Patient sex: F
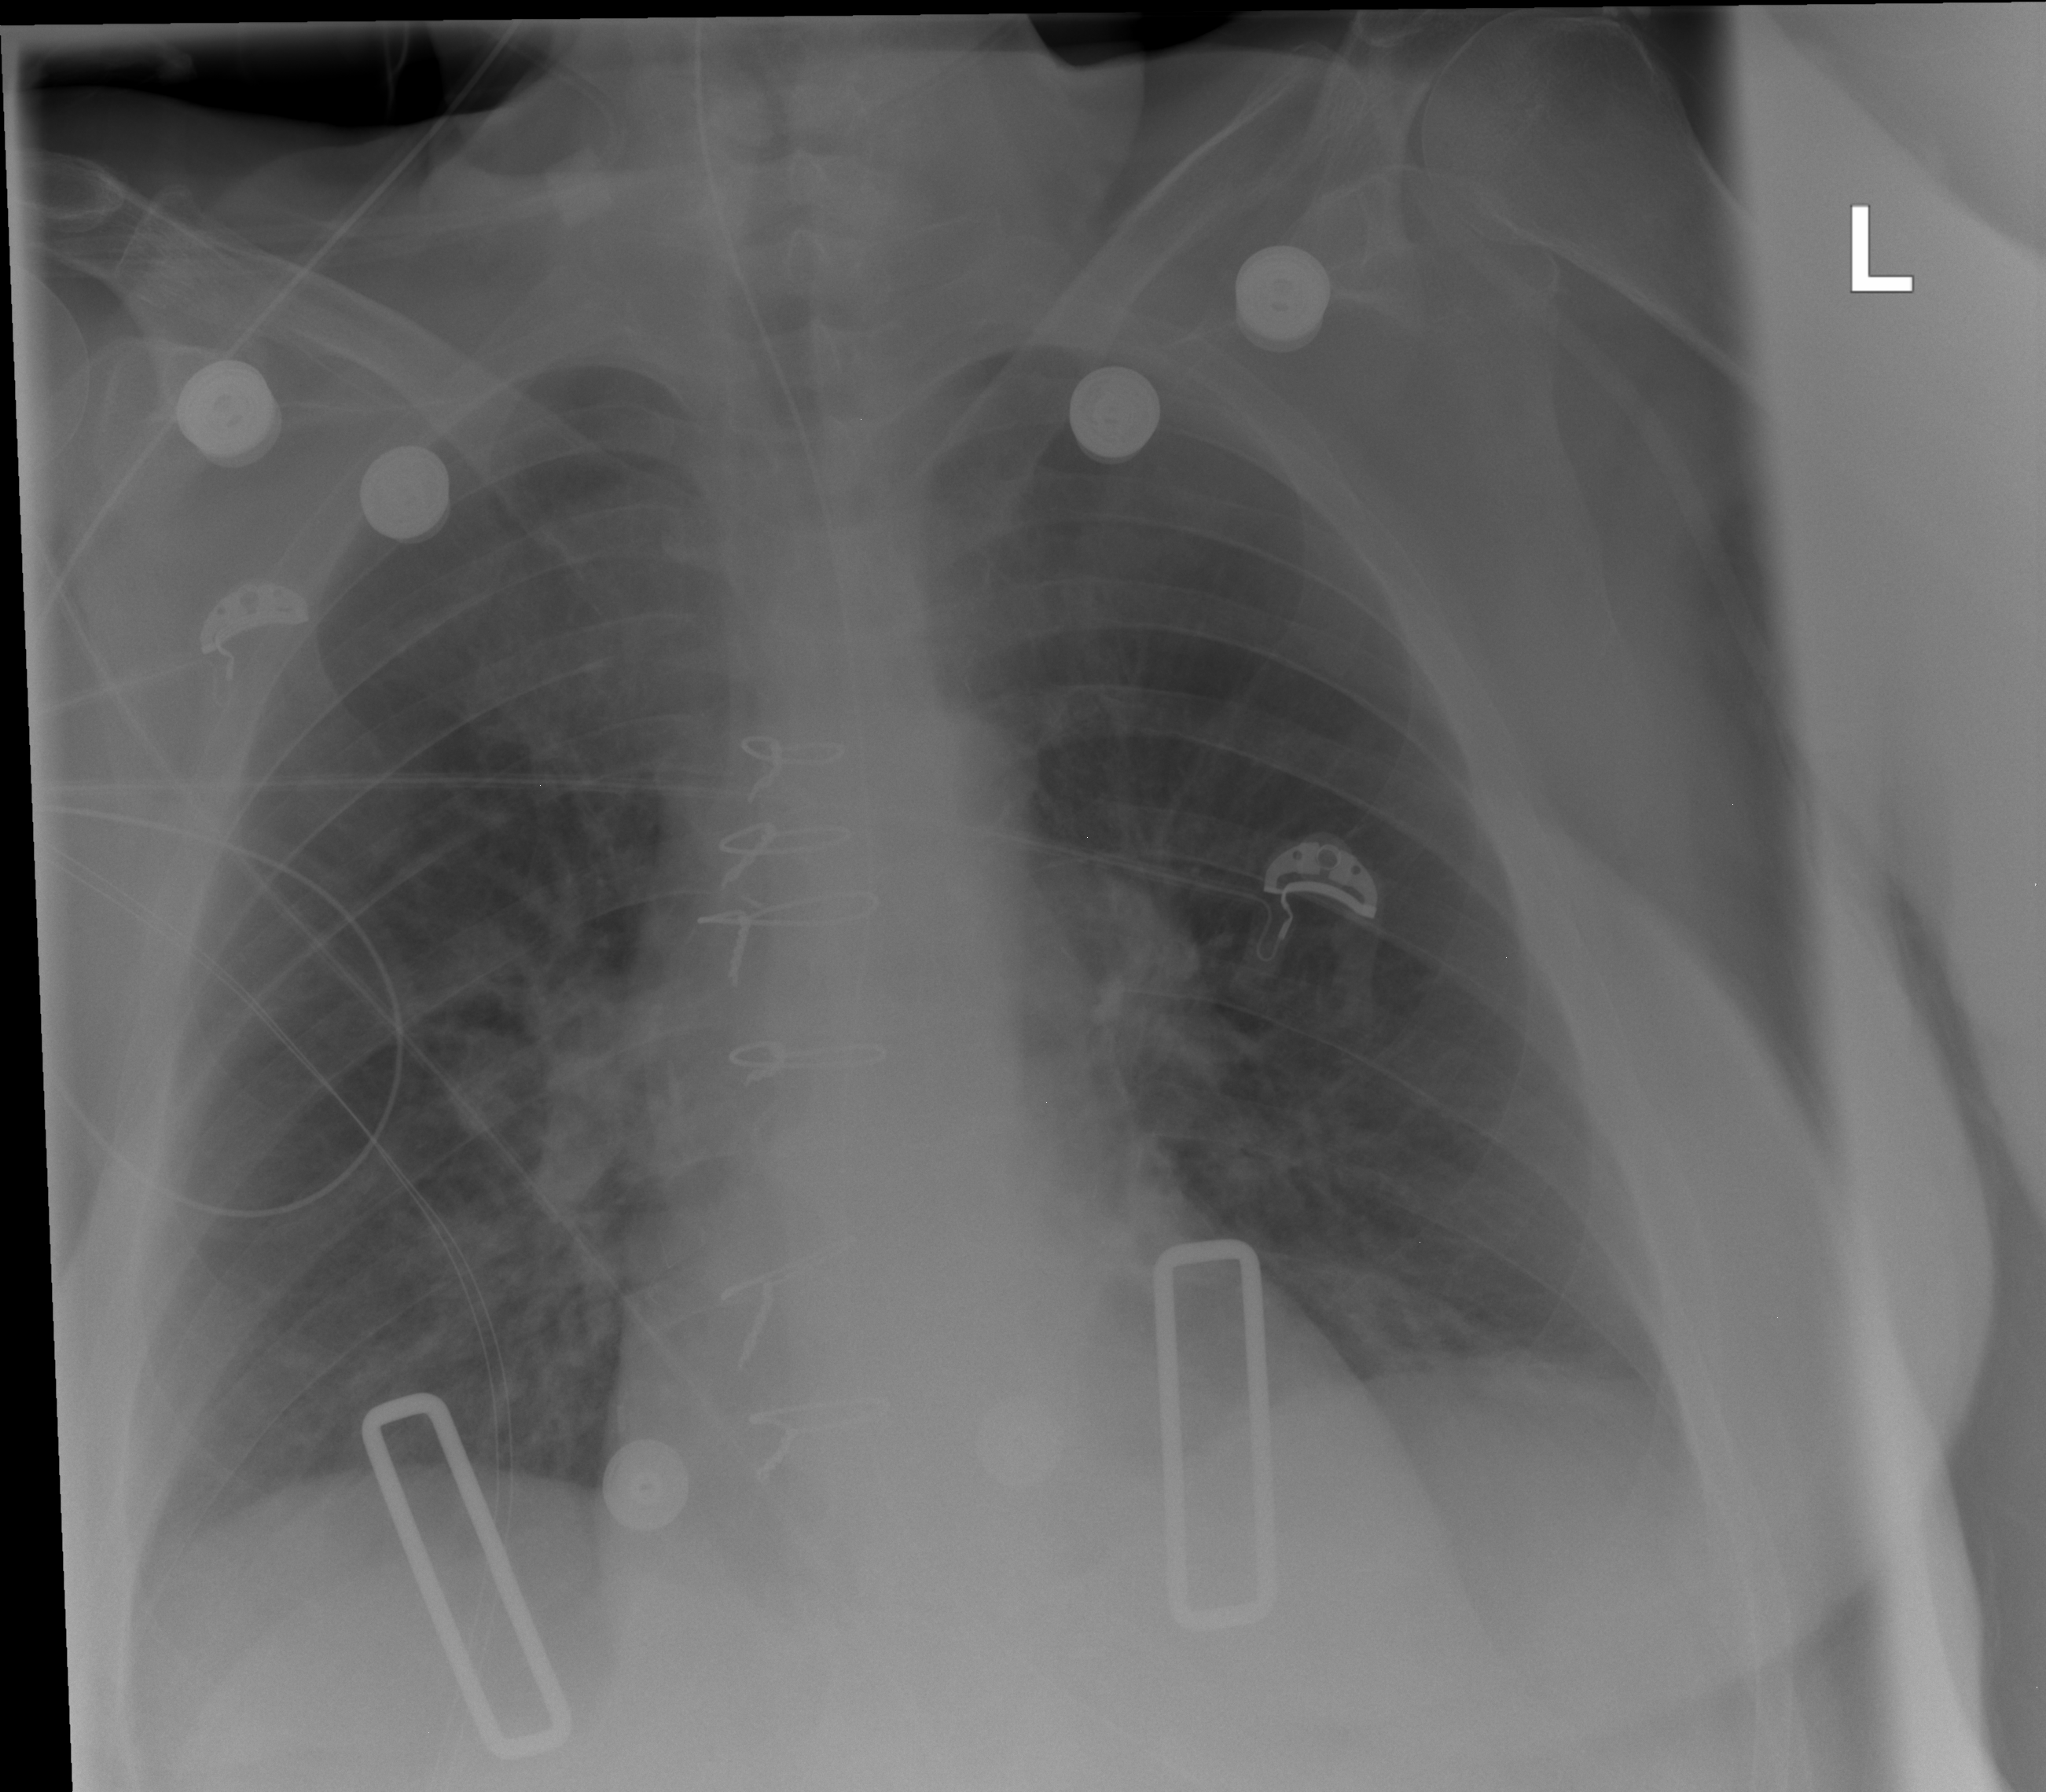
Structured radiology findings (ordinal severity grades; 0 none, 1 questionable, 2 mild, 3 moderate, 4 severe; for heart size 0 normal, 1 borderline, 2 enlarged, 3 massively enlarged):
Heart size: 0
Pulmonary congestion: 0
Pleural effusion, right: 0
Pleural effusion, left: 1
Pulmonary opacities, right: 0
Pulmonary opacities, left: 0
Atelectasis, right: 0
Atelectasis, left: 0